Aerial crown-view tile of a tropical tree (Barro Colorado Island, Panama), acquired 20241216:
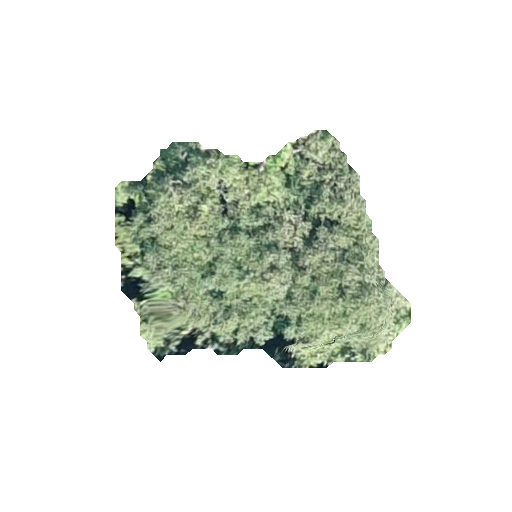
Species: Astronium graveolens
GBIF accepted scientific name: Astronium graveolens
Crown area: 74.902 m²